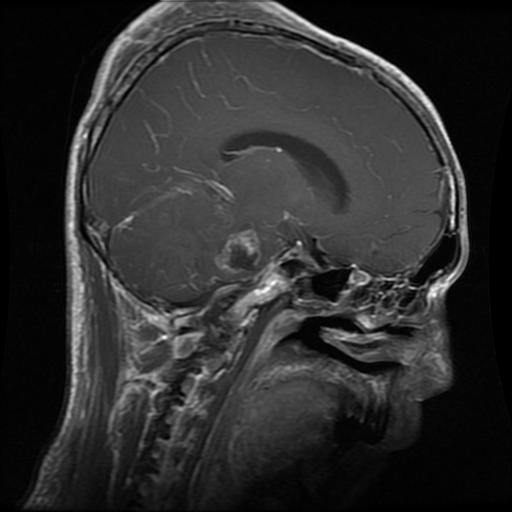
Label: glioma